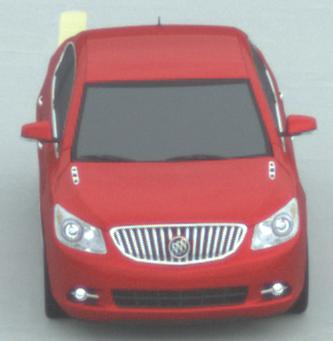
Make: Buick
Model: LaCrosse
Detailed model: Gen. 2
Model produced from: 2009
Model produced until: 2016
Doors: 4
Color: red
Road condition: dry road
Daytime: morning or afternoon
Contrast: low contrast